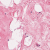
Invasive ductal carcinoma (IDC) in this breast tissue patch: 0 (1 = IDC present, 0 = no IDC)